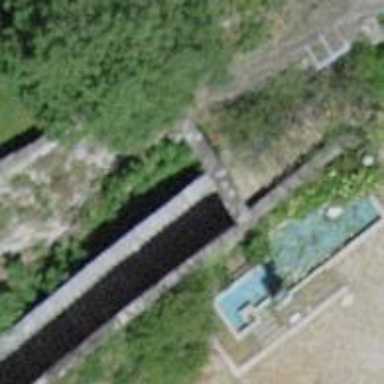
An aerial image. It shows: City wall in the picture.